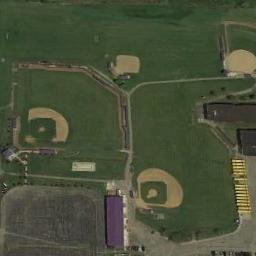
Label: baseball_diamond